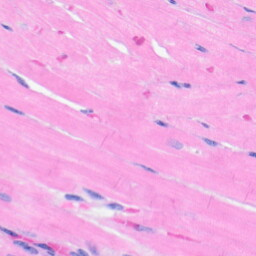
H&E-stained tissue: Heart